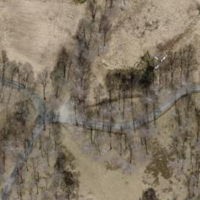
EUNIS habitat code: 41
Species observed at this site:
Aquilegia vulgaris